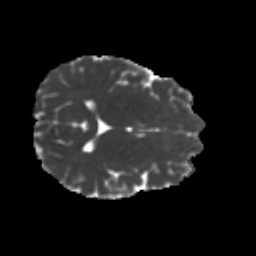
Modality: MD
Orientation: axial
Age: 21
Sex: female
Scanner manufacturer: ge
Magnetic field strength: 3 T
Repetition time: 7.8 s
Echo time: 0.0612 s